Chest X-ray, PA view. Patient: 42 years old, sex M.
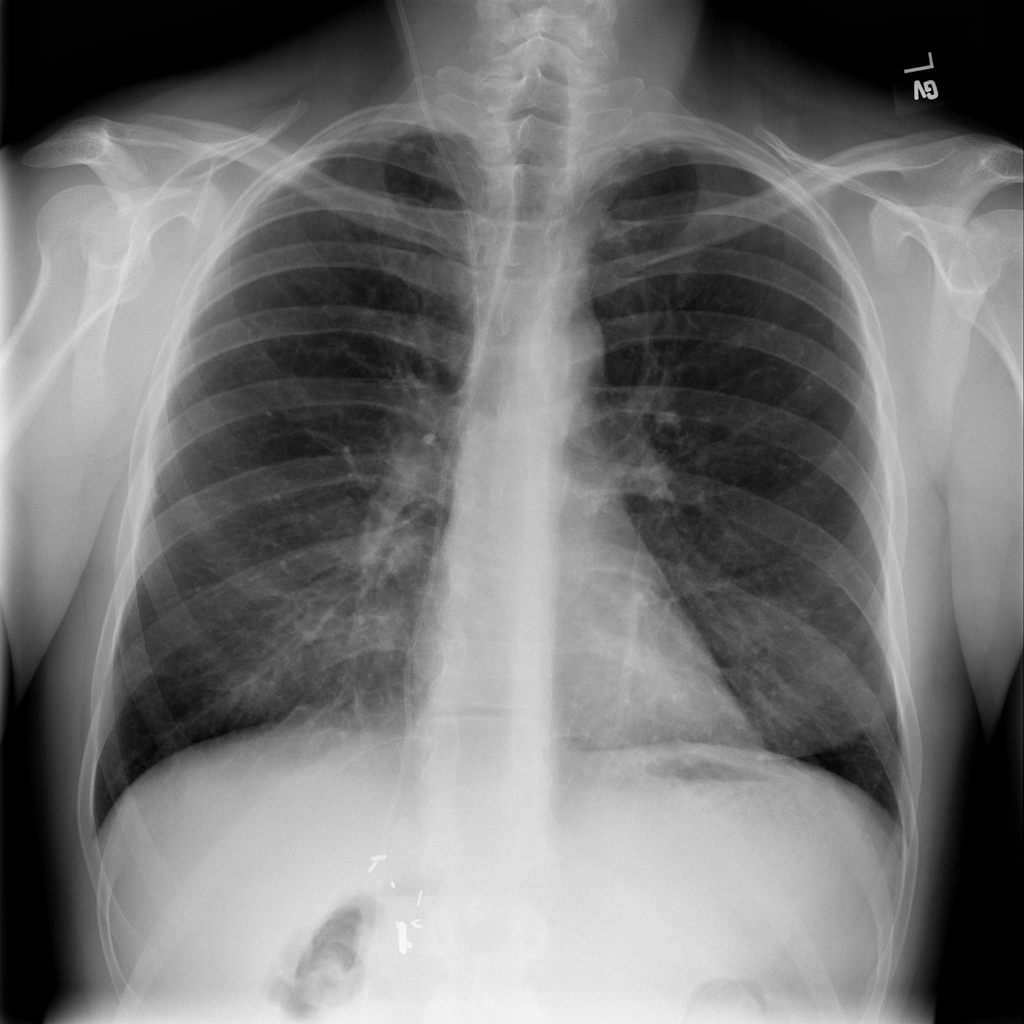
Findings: No Finding